Aerial crown-view tile of a tropical tree (Barro Colorado Island, Panama), acquired 20250217:
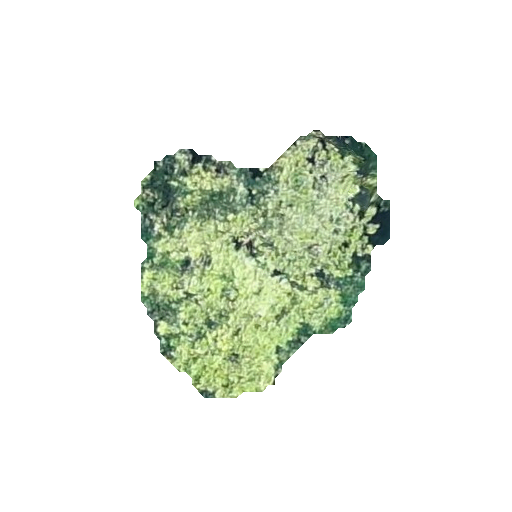
Species: Simarouba amara
GBIF accepted scientific name: Simarouba amara
Crown area: 70.121 m²